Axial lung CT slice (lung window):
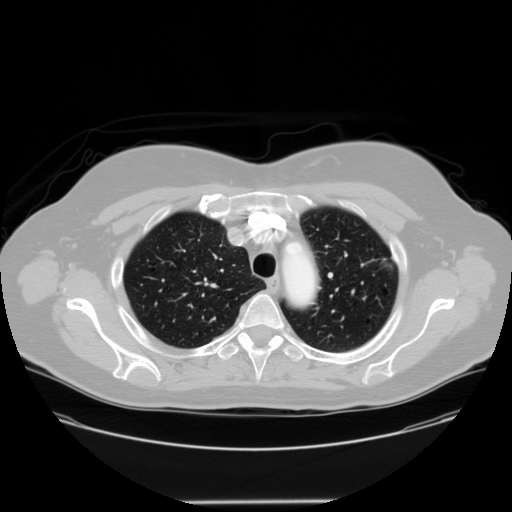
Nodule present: no